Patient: sex M, age 21
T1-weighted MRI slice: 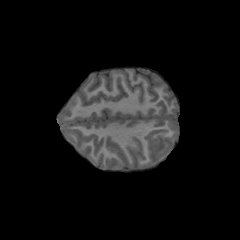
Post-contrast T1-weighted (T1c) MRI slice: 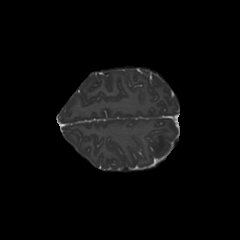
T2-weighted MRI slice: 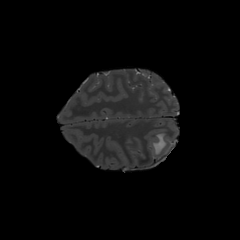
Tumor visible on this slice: yes
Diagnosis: Glioblastoma, IDH-wildtype
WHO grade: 4